Question: I'm a begginer in java web. I am trying to solve this problem but it does not work. Please give me a full solution. What I need to add or change to make html pages from WEB-INF display(in this case search.html) .

Here is my servlet code and login.js
@WebServlet("/dispatcher")
public class DispatcherServlet extends HttpServlet {
'''
private static final long serialVersionUID = 1L;
@SuppressWarnings("unchecked")
@Override
protected void doPost(HttpServletRequest req, HttpServletResponse resp)
throws ServletException, IOException {
resp.setContentType("application/json");
String action = req.getParameter("action");
try{
switch(action){
case "login":
AuthenticationActionsHandler authentication = new AuthenticationActionsHandler();
sendResponse(resp, authentication.logIn(req) );
break;
case "registration":
authentication = new AuthenticationActionsHandler();
sendResponse(resp, authentication.registration(req) );
break;
case "getName":
if((Integer) req.getSession().getAttribute("Id") != null){
UserActionsHandler user = new UserActionsHandler();
sendResponse(resp, user.getName(req) );
}
break;
case "logOut":
authentication = new AuthenticationActionsHandler();
sendResponse(resp, authentication.logOut(req) );
break;
case "search":
ActionsHandler searchAction = new ActionsHandler();
sendResponse(resp, searchAction.search(req) );
break;
case "saveRequest":
ActionsHandler saveRequestAction = new ActionsHandler();
sendResponse(resp, saveRequestAction.saveRequest(req) );
break;
case "showRequestedBooks":
HttpSession session = req.getSession(true);
Integer userId = (Integer)session.getAttribute("Id");
if(userId == null){
JSONObject result = new JSONObject();
result.put("authentication", false);
sendResponse(resp, result);
} else{
ActionsHandler showRequestedBooks = new ActionsHandler();
sendResponse(resp, showRequestedBooks.showRequestedItems(req) );
}
break;
}
}catch(MissingParameterException e){
sendErrorResponse(resp, e.getMissingParams());
}
}
public void sendResponse(HttpServletResponse resp, JSONArray resultJson ){
PrintWriter out;
try {
out = resp.getWriter();
out.println(resultJson);
} catch (IOException e) {
e.printStackTrace();
}
}
$("#login").click(function(){
var hashPassword = hex_md5($("#password").val());
var requestData = {
username: $('#username').val(),
password: hashPassword,
action: "login",
};
$.ajax({
type : "POST",
url : "/Library/dispatcher",
data : requestData,
}).done(
function(responseData){
if(responseData.error){
console.log(responseData.error);
$('#unsuccess').show();
}
else{
if(responseData.success){
// window.location.href = "/Library/search.html";
window.location.href = "/WEB-INF/search.html";
}
else{
$('#unsuccess').show();
}
}
});
});
'''
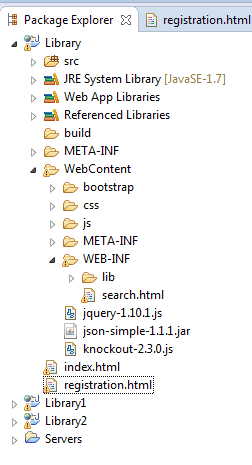
Answer: Try adding SearchServlet
'''
@WebServlet("/search")
public class SearchServlet extends HttpServlet {
protected void doGet(HttpServletRequest request,
HttpServletResponse response) throws ServletException, IOException{
request.getRequestDispatcher("/WEB-INF/search.html").forward(request, response);
}
}
'''
And in your DispatcherServlet, if login succeeds, redirect user to search servlet by calling 'response.sendRedirect("/search")'